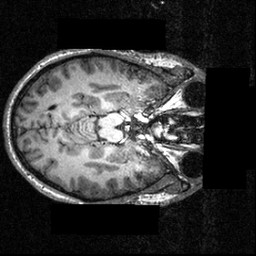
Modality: T1w
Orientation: axial
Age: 21
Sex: male
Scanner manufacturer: siemens
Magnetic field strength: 3.951 T
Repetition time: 1.5 s
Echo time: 0.00335 s